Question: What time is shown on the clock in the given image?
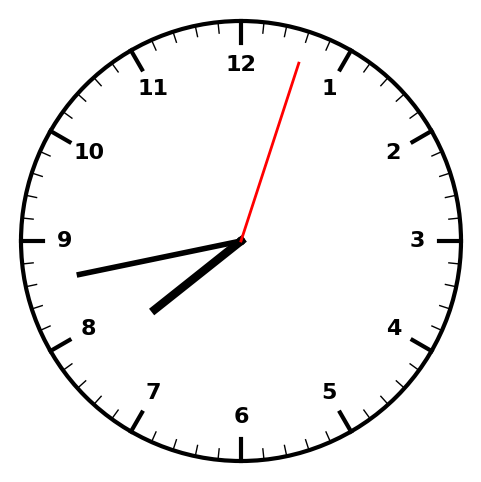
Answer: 07:43:03